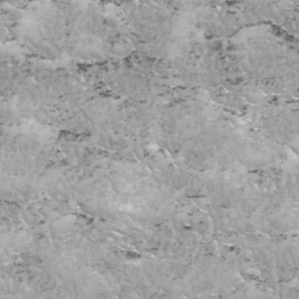
Label: frost